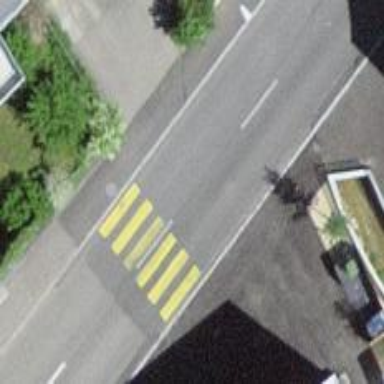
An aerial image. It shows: Marked road crossing.